Question:
Hi all, im just start to learn how to do the csv file management using c++, currently this code works. it can print out the 'math' column.
but that is only if when i assigned every column using the getline(ss,#any column variable#, ',')
then i print out the column that i want. but if im using this for a big list, lets say a csv file that have about 100 column. then, how can i simplified it? or is there any ways for me to only get specific column only without assigning/parsing each column to each variable? lets say from 100 column, i only want the column 47 with any possible names? or maybe i could get the column by its name?
Thanks.
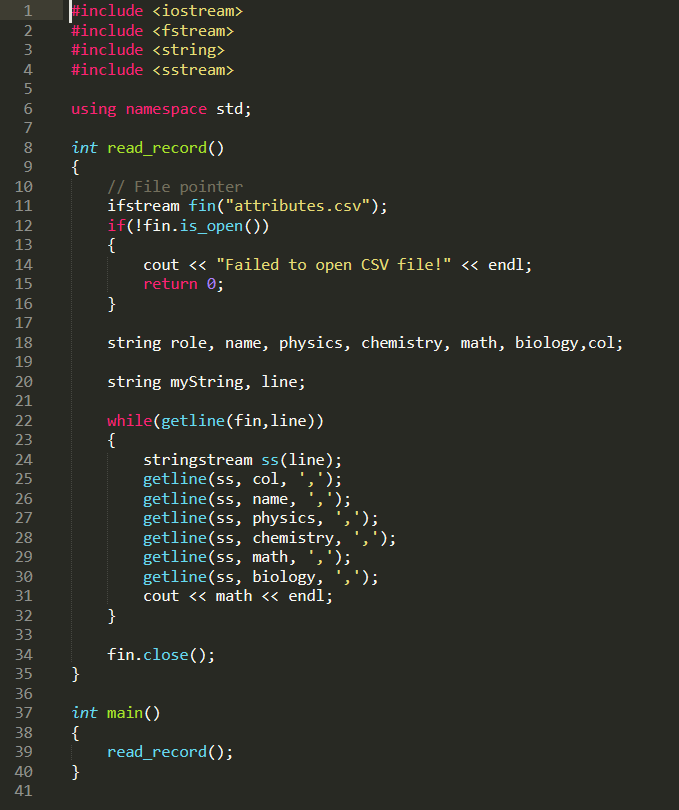
Answer: Here's a quick [working] example.
- - 'fin.close()'
'''
#include <iostream>
#include <string>
#include <fstream>
#include <sstream>
#include <vector>
#include <algorithm> //std::find
using namespace std;
int main(int argc, char** argv)
{
ifstream fin("filename");
string line;
int rowCount=0;
int rowIdx=0; //keep track of inserted rows
//count the total nb of lines in your file
while(getline(fin,line)){
rowCount++;
}
//this will be your table. A row is represented by data[row_number].
//If you want to access the name of the column #47, you would
//cout << data[0][46]. 0 being the first row(assuming headers)
//and 46 is the 47 column.
//But first you have to input the data. See below.
vector<string> data[rowCount];
fin.clear(); //remove failbit (ie: continue using fin.)
fin.seekg(fin.beg); //rewind stream to start
while(getline(fin,line)) //for every line in input file
{
stringstream ss(line); //copy line to stringstream
string value;
while(getline(ss,value,',')){ //for every value in that stream (ie: every cell on that row)
data[rowIdx].push_back(value);//add that value at the end of the current row in our table
}
rowIdx++; //increment row number before reading in next line
}
}
fin.close();
//Now you can choose to access the data however you like.
//If you want to printout only column 47...
int colNum=47; //set this number to the column you want to printout
for(int row=0; row<rowCount; row++)
{
cout << data[row][colNum] << " "; //print every value in column 47 only
}
cout << endl
return 0;
}
'''
EDIT: Adding this for a more complete answer.
To search a column by name, replace the last for loop with this snippet
'''
//if you want to look up a column by name, instead of by column number...
//Use find on that row to get its column number.
//Than you can printout just that column.
int colNum;
string colName = "computer science";
//1.Find the index of column name "computer science" on the first row, using iterator
//note: if "it == data[0].end()", it means that that column name was not found
vector<string>::iterator it = find(data[0].begin(), data[0].end(),colName);
//calulate its index (ie: column number integer)
colNum = std::distance(data[0].begin(), it);
//2. Print the column with the header "computer science"
for(int row=0; row<rowCount; row++)
{
cout << data[row][colNum] << " "; //print every value in column 47 only
}
cout << endl
return 0;
}
'''